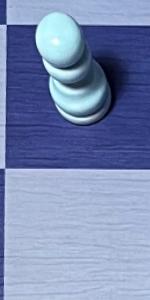
Label: Empty